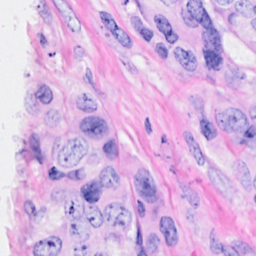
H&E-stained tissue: Breast